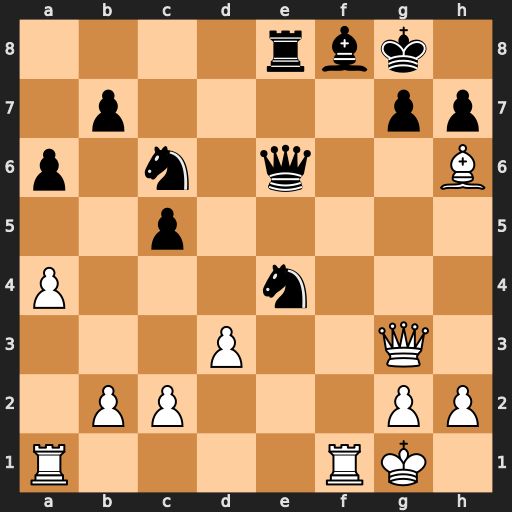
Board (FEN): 4rbk1/1p4pp/p1n1q2B/2p5/P3n3/3P2Q1/1PP3PP/R4RK1
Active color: w
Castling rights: -
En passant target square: -
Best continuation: Rxf8+ Rxf8 Qxg7#